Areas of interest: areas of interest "Parking Lot"
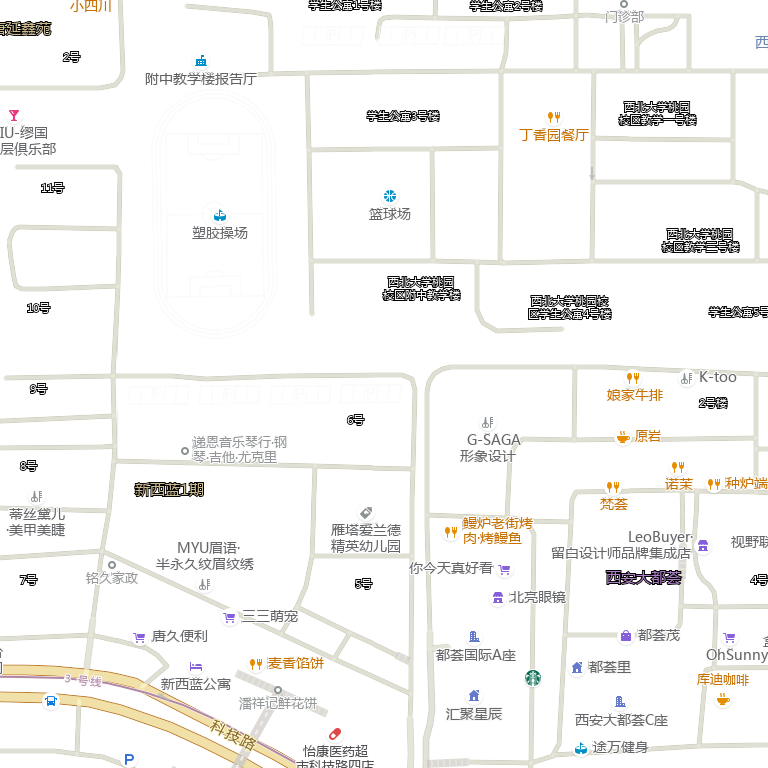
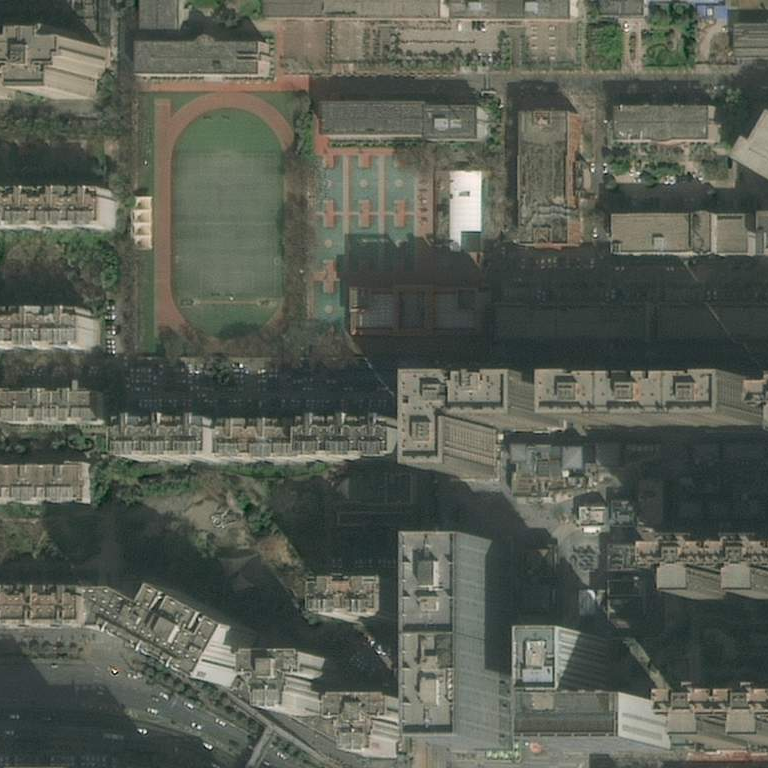